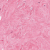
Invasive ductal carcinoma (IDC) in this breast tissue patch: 0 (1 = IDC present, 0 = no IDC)